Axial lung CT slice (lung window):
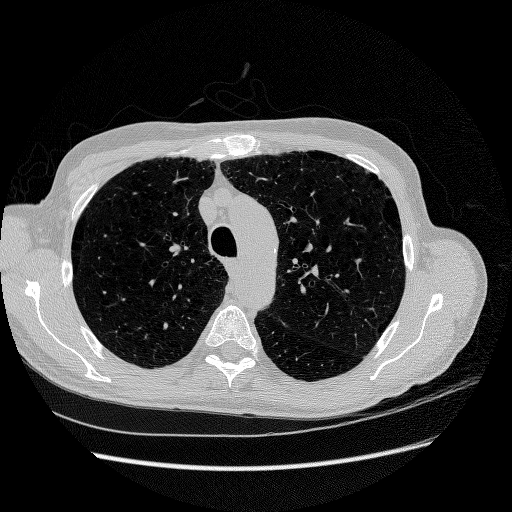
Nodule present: no